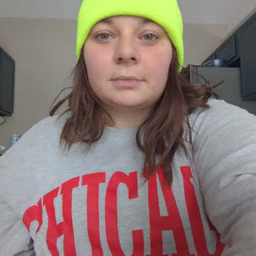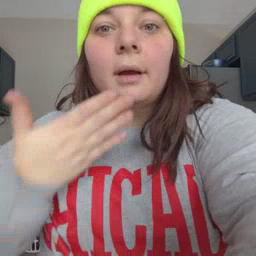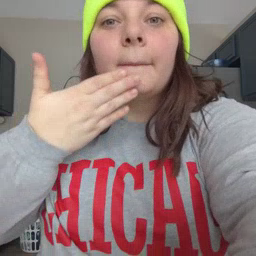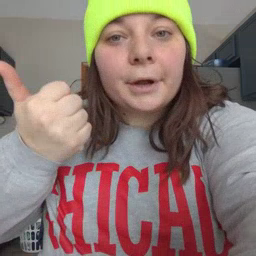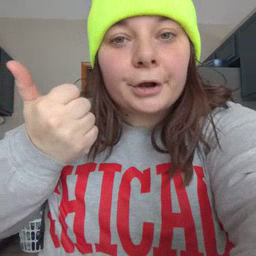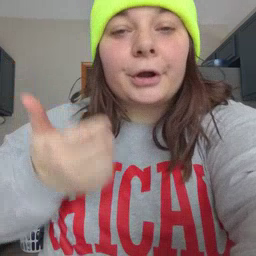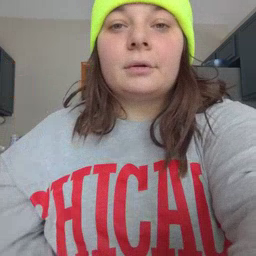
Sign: better